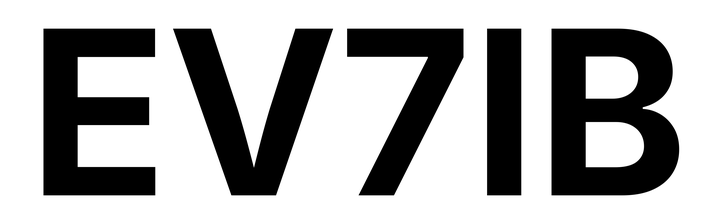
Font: Inter_Bold